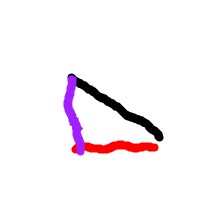
Shape: triangle